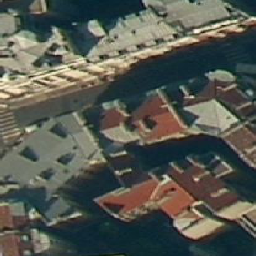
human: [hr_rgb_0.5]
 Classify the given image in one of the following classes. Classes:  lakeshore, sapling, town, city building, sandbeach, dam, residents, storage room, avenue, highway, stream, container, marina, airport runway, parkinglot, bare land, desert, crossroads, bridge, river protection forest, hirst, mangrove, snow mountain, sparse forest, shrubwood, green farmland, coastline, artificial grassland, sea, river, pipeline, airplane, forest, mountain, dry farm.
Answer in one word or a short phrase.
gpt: city building